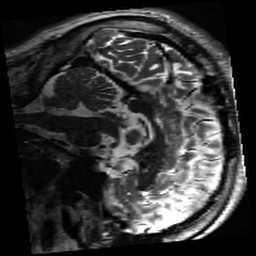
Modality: inplaneT2
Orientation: sagittal